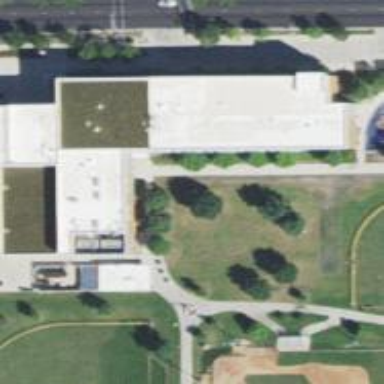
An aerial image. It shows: School building.